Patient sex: F
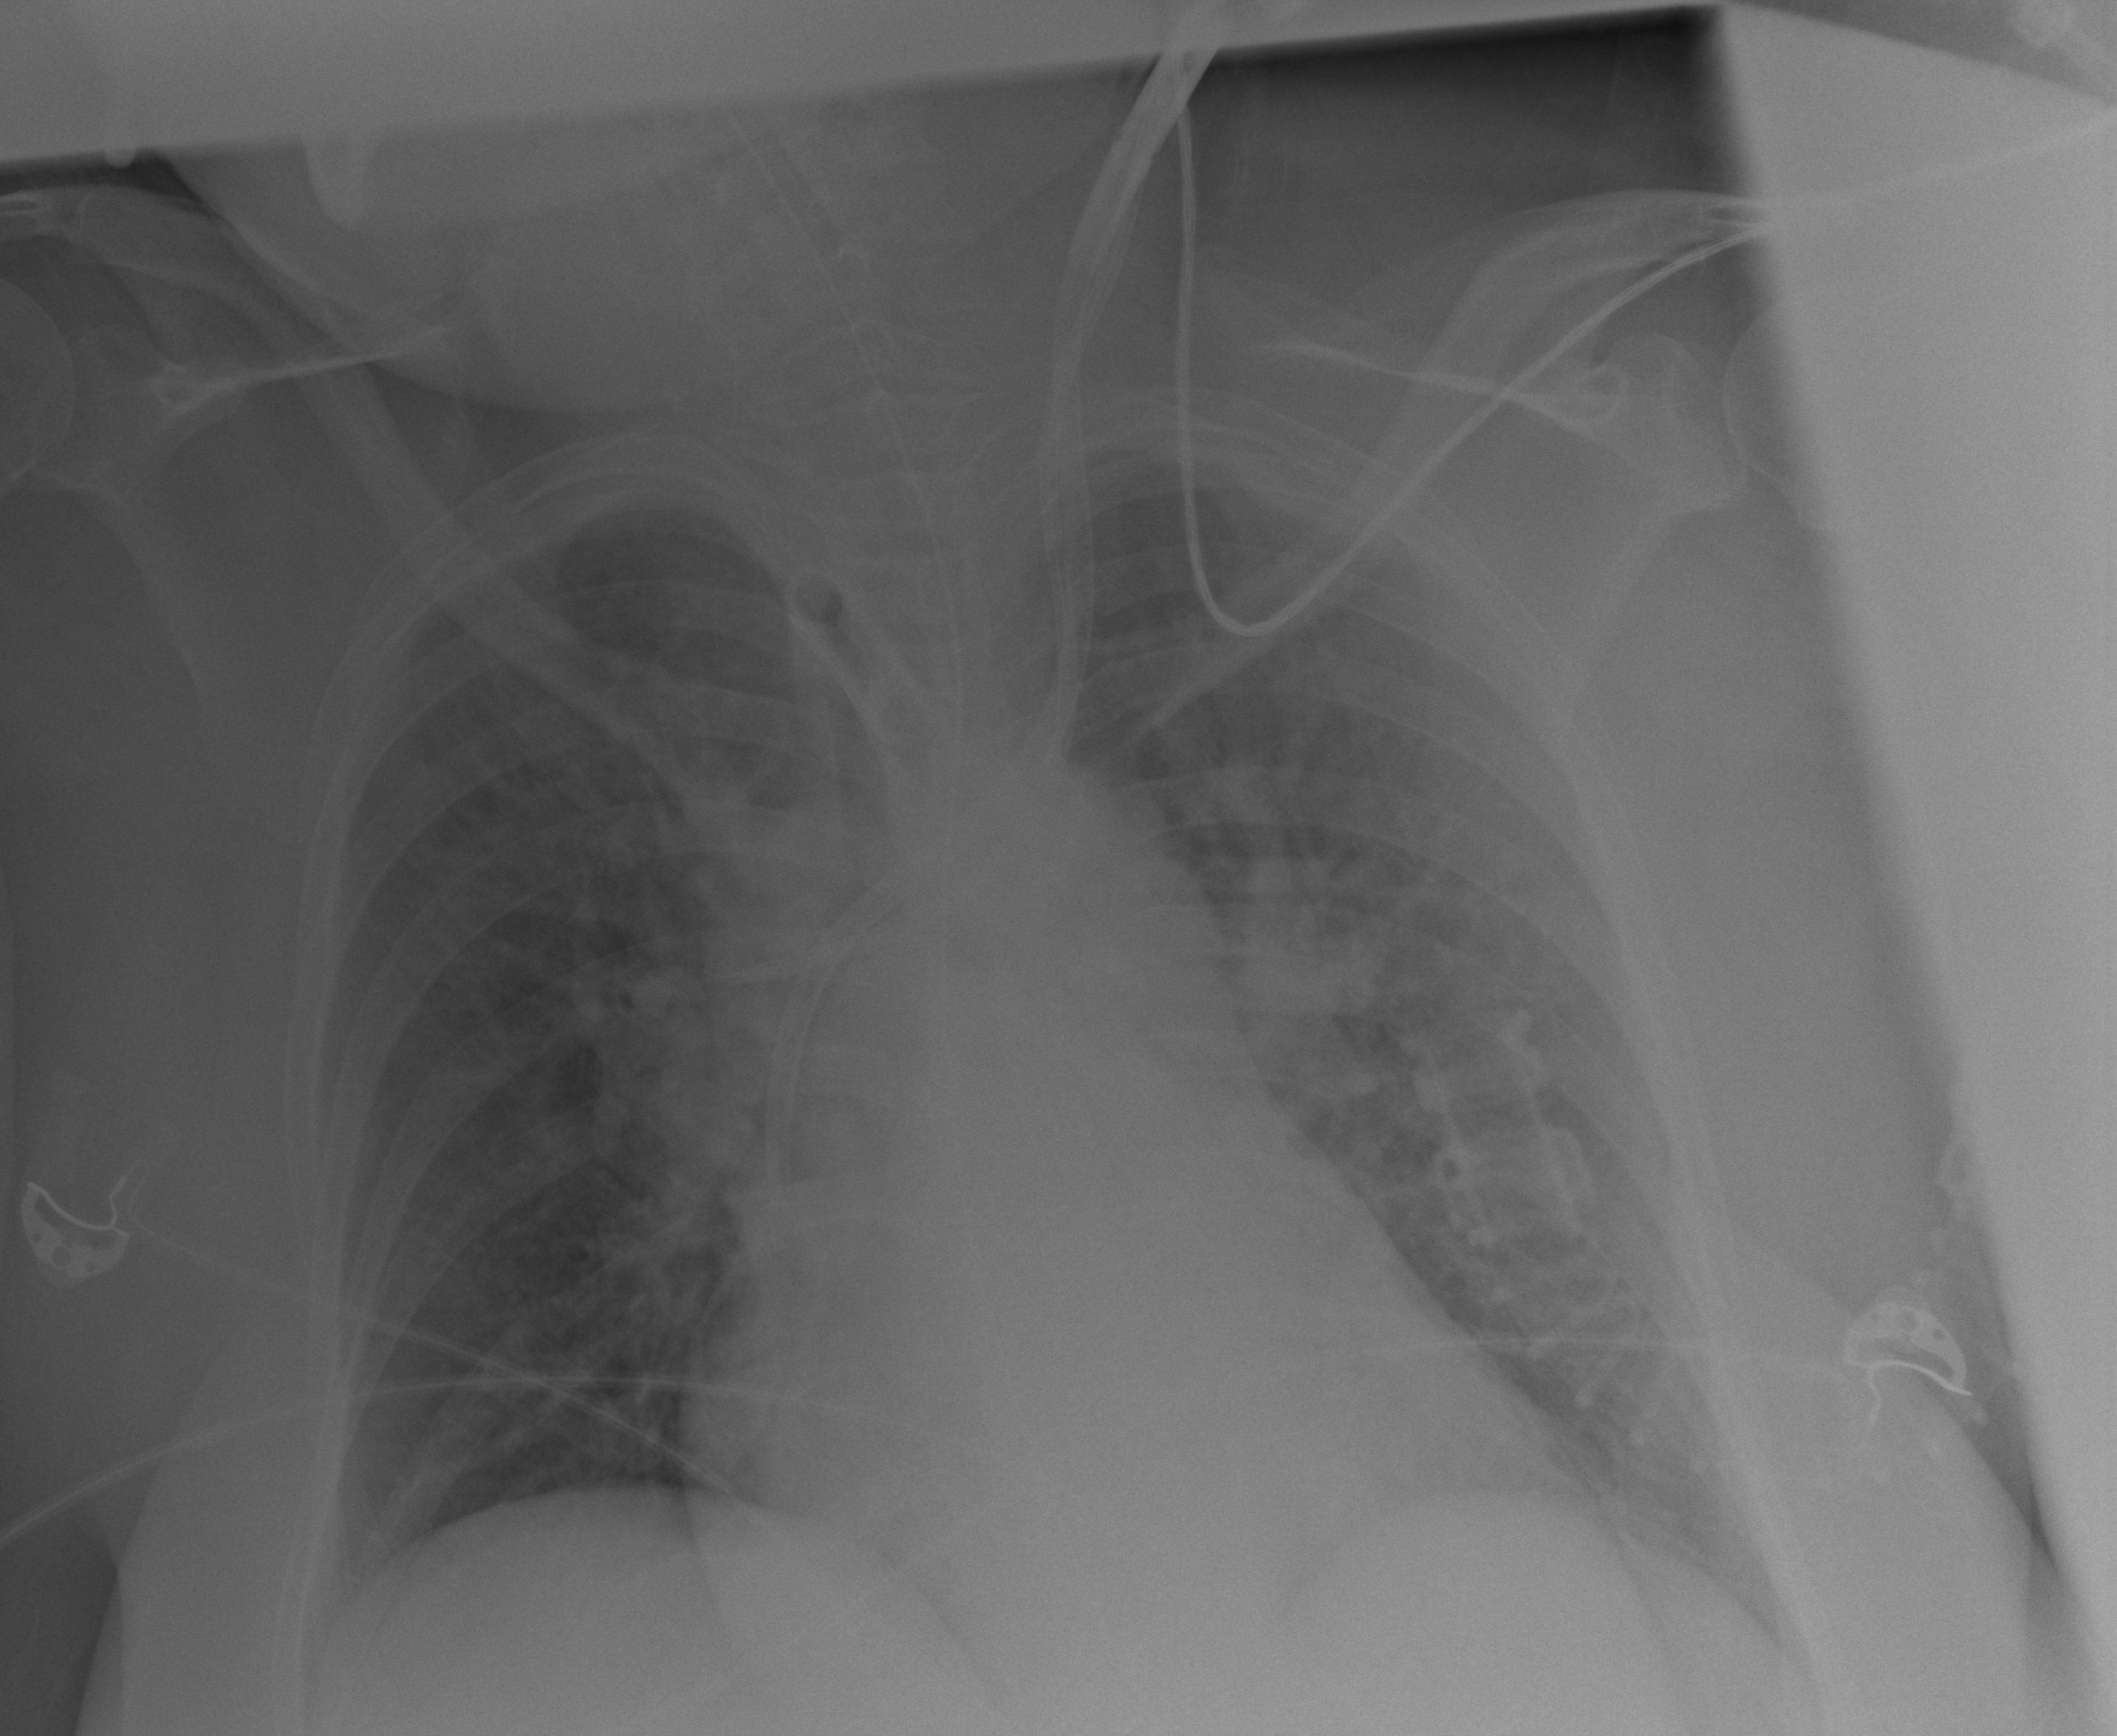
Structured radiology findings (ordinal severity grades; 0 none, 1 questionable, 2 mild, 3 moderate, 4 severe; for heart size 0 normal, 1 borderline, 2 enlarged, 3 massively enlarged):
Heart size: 3
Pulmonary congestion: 3
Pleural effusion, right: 0
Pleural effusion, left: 0
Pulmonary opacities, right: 3
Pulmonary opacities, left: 2
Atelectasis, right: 2
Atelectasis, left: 2